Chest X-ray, PA view. Patient: 45 years old, sex F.
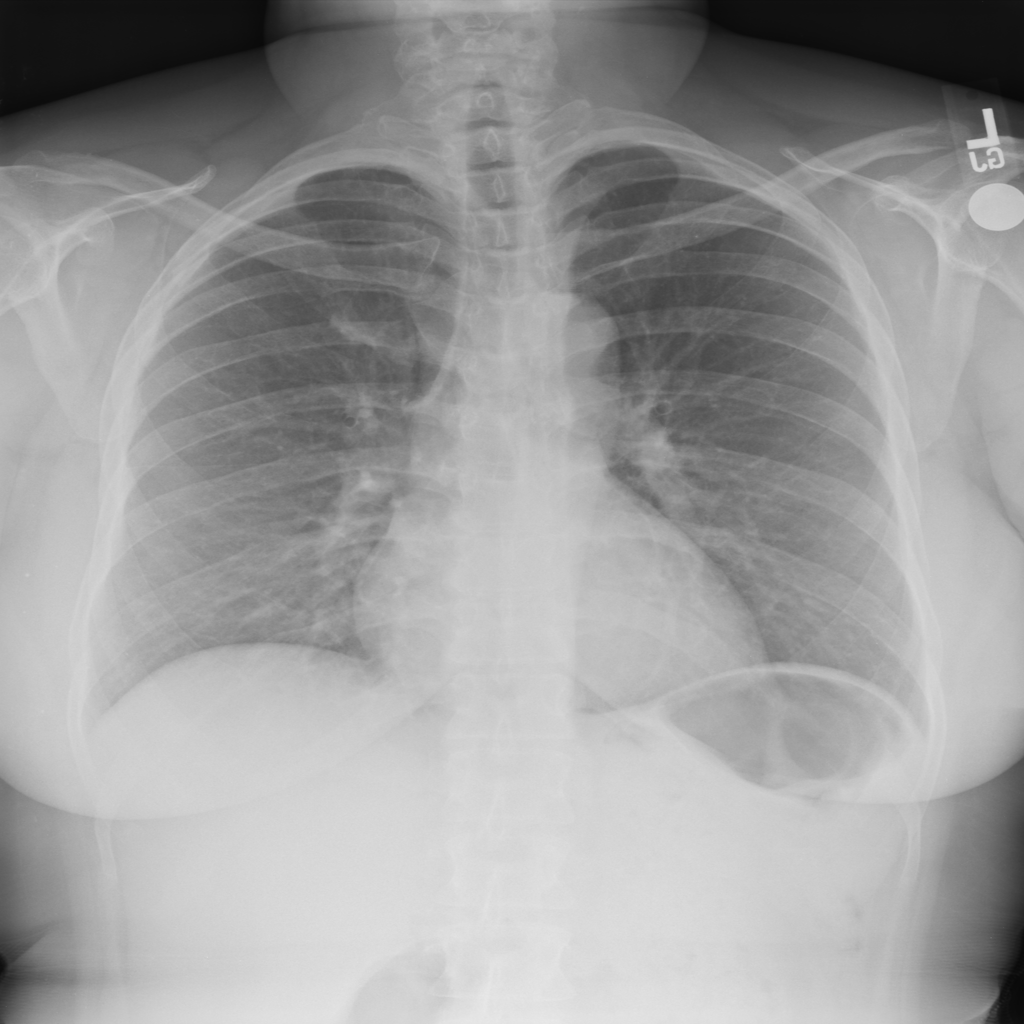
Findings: No Finding